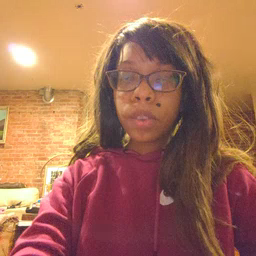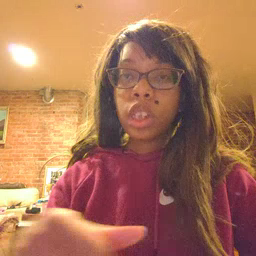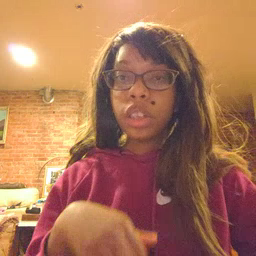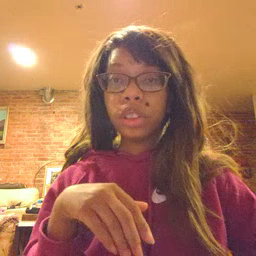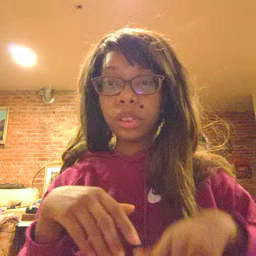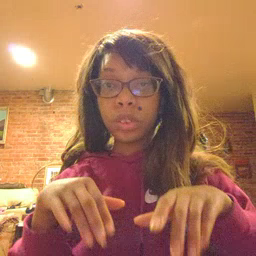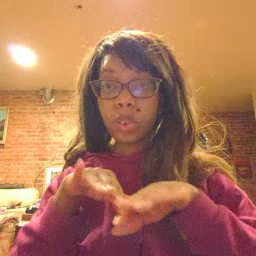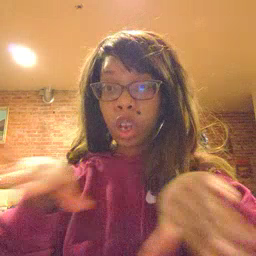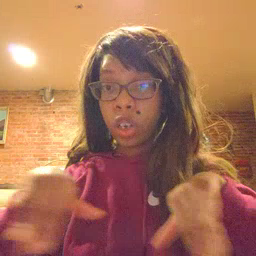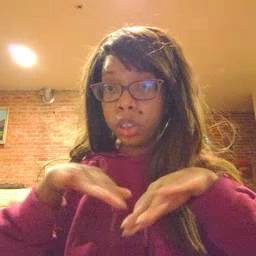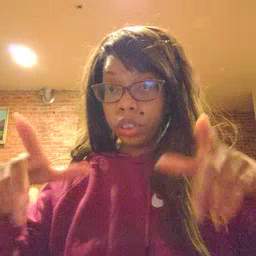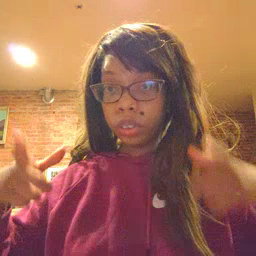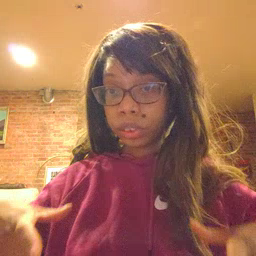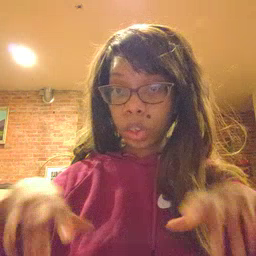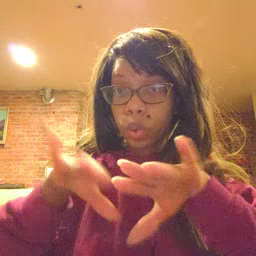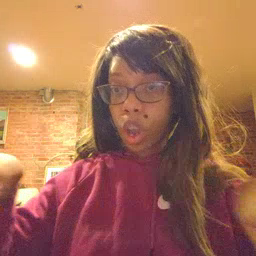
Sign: pool